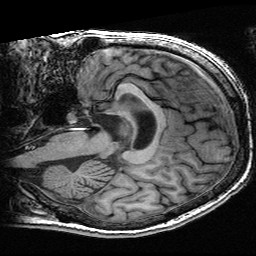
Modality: T1w
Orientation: sagittal
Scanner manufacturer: ge
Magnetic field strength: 3 T
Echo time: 0.00318 s